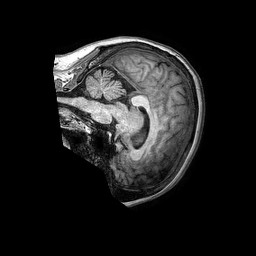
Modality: T1w
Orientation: sagittal
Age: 65
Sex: female
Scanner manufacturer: philips
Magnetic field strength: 3 T
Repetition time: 0.006756 s
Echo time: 0.003036 s